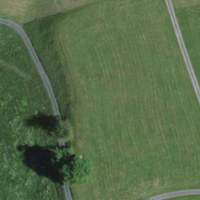
EUNIS habitat code: 24
Species observed at this site:
Prunella vulgaris